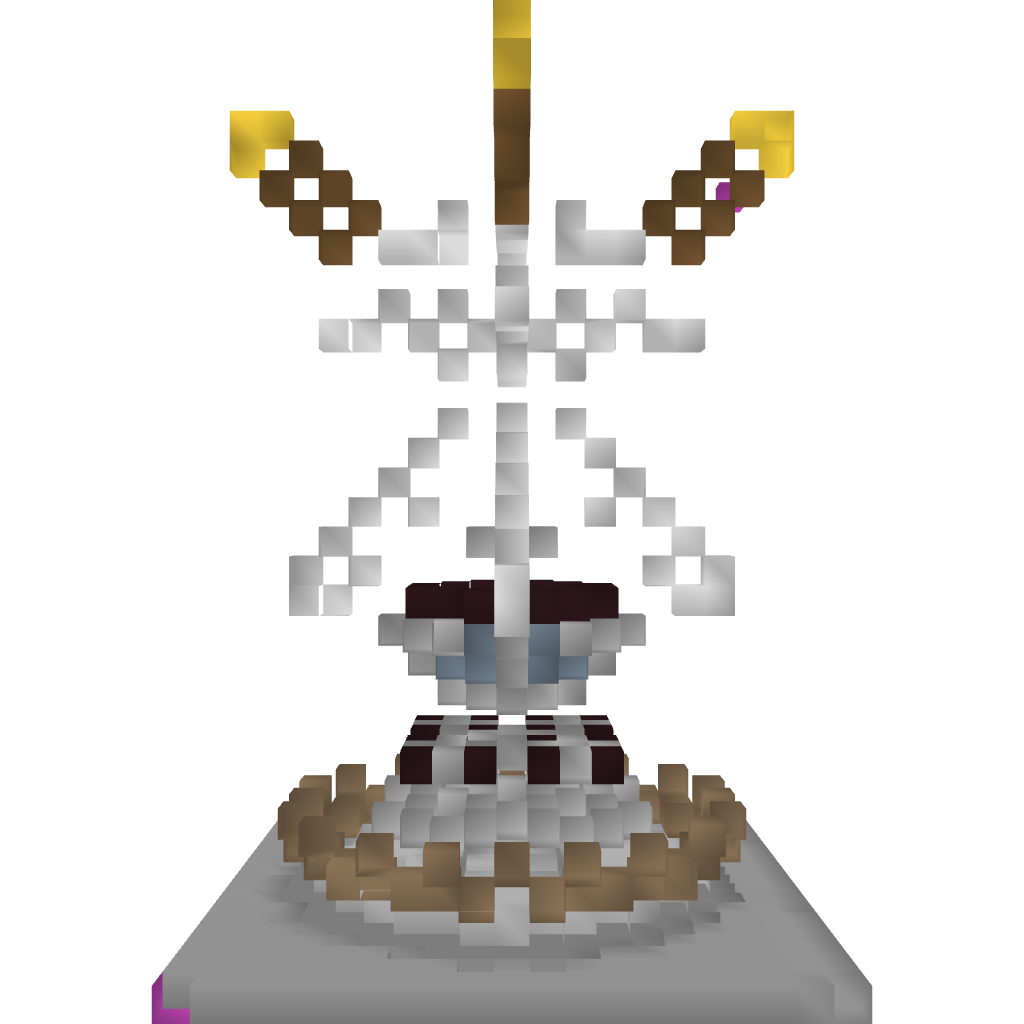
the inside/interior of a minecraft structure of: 4 Sword Fountain